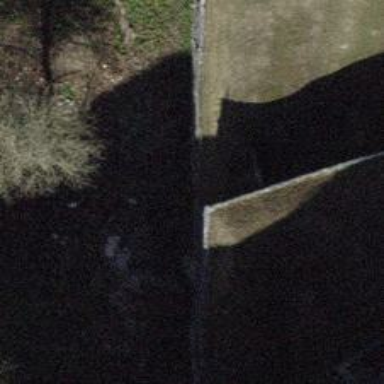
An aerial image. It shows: City wall serving as barrier.